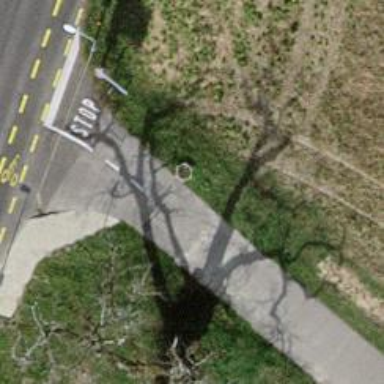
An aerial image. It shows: Cycle barrier.